Field crop: tomato
Growth stage: 2
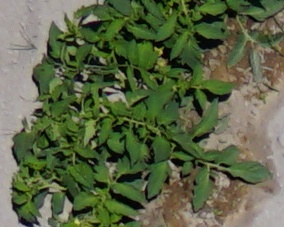
Species: tomato